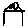
Label: house